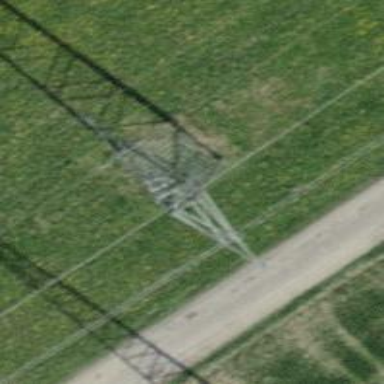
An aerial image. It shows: Lattice structure tower used for power distribution.